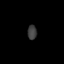
Tissue: skin
Cell type: Others
Senescence score: 0.7831
Nuclear area (px): 130
Mean DAPI intensity: 61.354